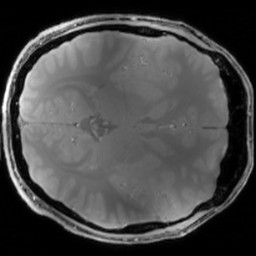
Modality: PDw
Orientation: axial
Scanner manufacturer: siemens
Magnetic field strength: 6.98 T
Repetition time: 1.34 s
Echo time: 0.00276 s